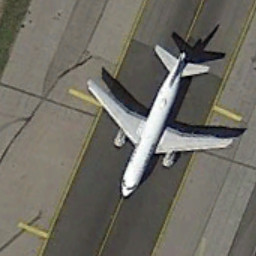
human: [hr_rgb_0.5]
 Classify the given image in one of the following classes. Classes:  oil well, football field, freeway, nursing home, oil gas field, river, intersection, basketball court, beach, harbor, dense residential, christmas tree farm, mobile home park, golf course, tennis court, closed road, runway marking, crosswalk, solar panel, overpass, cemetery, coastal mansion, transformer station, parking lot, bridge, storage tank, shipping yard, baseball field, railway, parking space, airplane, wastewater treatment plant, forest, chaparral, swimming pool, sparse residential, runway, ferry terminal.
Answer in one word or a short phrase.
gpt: airplane